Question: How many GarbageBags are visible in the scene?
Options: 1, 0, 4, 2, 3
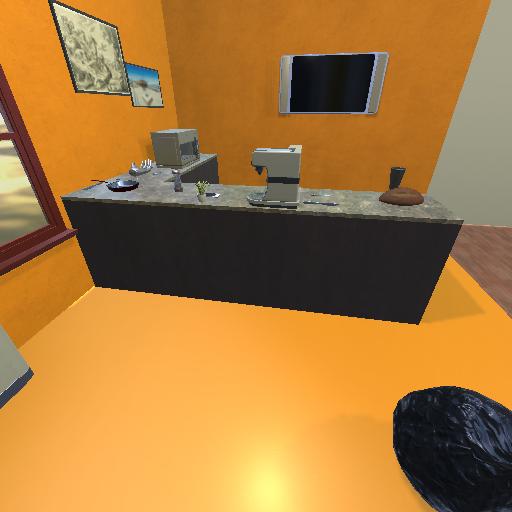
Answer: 1